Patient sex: M
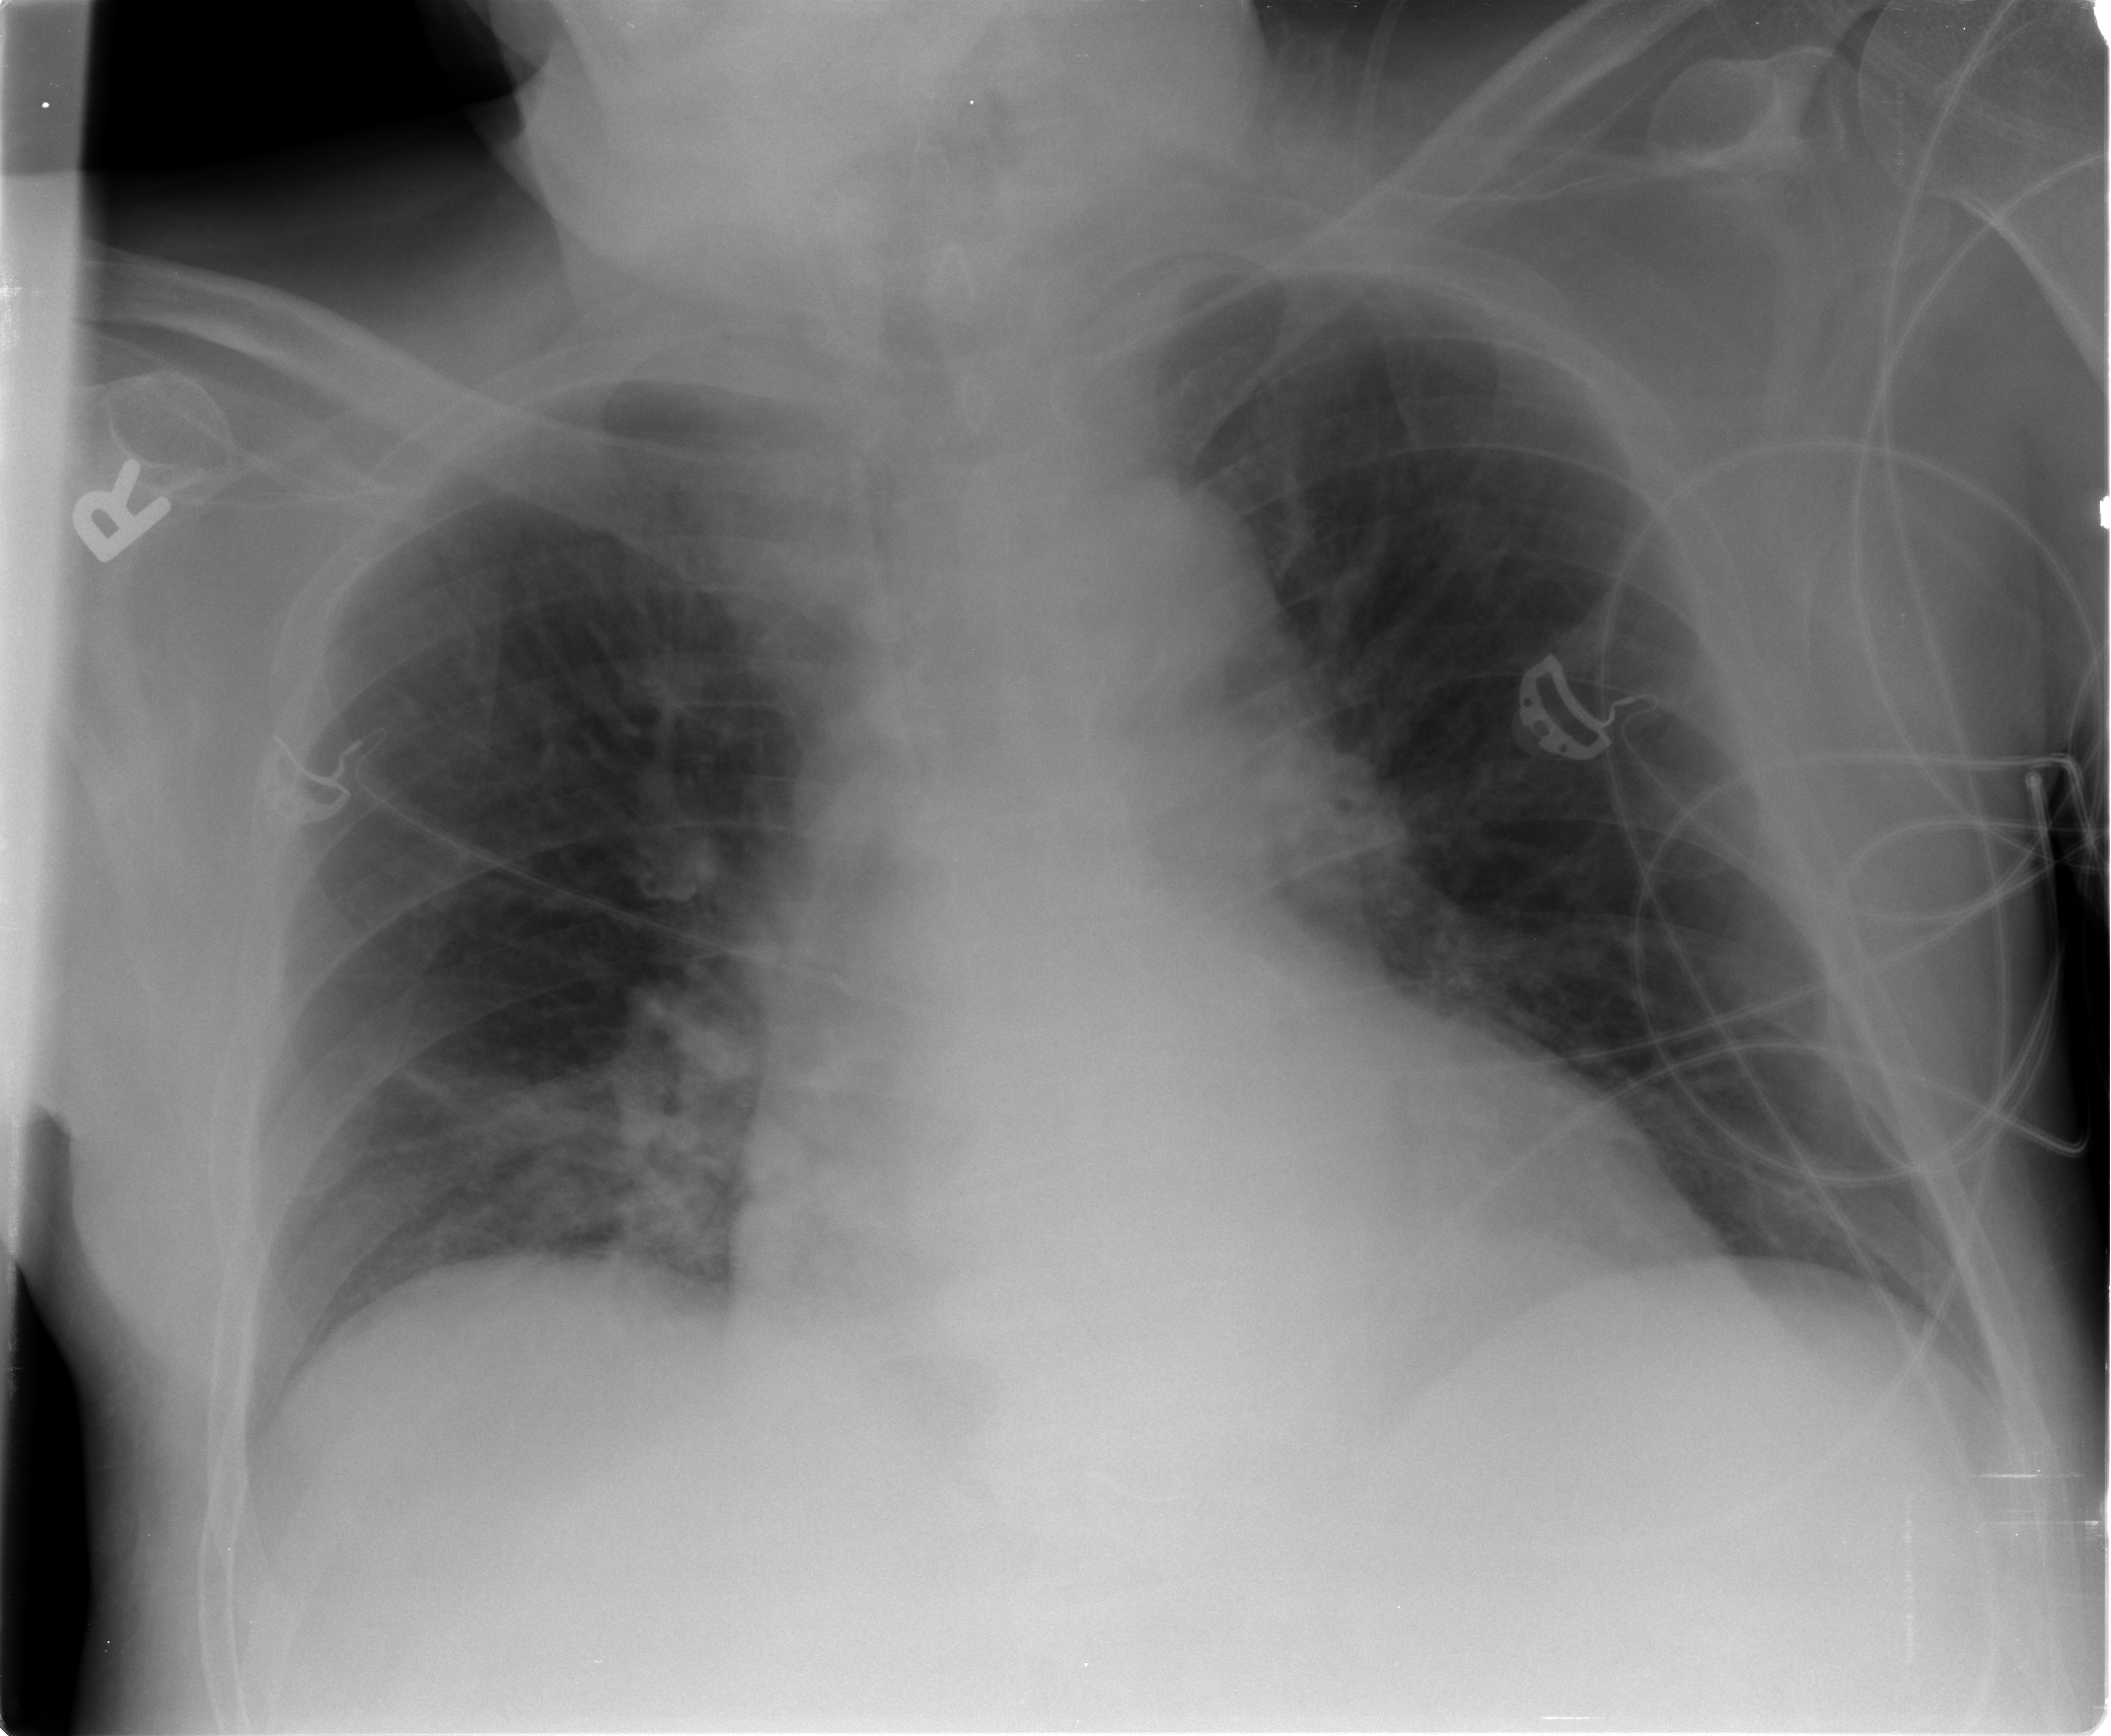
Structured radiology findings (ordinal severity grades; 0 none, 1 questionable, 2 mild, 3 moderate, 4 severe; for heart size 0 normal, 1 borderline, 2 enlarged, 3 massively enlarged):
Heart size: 2
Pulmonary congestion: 1
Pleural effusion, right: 0
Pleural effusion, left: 0
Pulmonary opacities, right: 0
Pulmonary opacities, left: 0
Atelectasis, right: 2
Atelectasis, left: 0